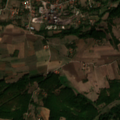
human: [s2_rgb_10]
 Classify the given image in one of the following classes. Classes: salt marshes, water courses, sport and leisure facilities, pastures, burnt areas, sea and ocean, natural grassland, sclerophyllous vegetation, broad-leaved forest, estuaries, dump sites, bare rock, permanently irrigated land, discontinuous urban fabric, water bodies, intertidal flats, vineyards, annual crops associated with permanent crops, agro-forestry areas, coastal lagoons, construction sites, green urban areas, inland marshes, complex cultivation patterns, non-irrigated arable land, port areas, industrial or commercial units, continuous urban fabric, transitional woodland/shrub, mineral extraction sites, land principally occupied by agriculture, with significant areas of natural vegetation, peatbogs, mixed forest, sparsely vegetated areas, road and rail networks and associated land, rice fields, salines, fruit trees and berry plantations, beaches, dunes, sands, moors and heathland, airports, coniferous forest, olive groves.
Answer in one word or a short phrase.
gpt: discontinuous urban fabric, non-irrigated arable land, complex cultivation patterns, land principally occupied by agriculture, with significant areas of natural vegetation, broad-leaved forest